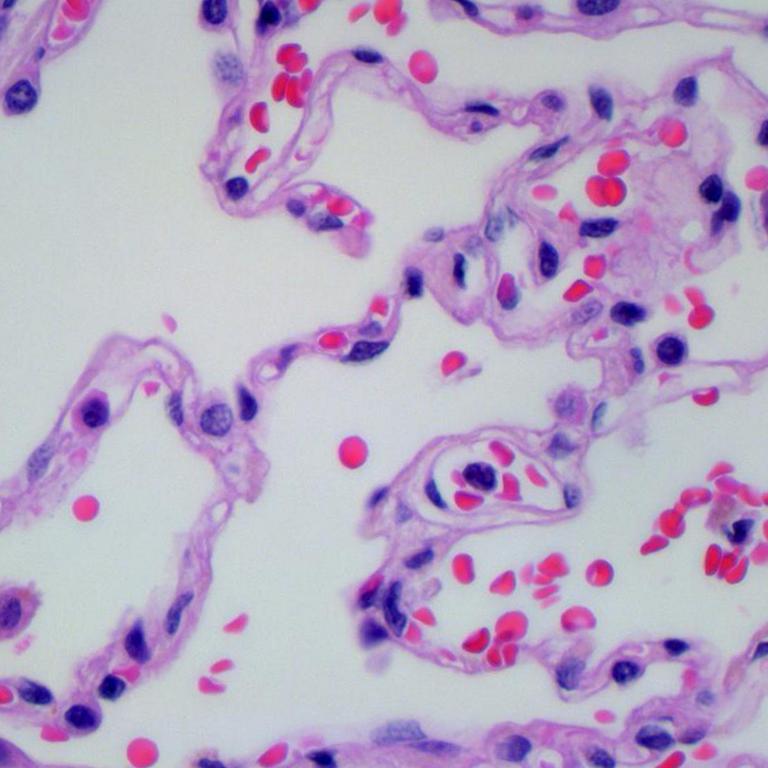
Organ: lung
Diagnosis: benign